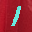
Label: 1